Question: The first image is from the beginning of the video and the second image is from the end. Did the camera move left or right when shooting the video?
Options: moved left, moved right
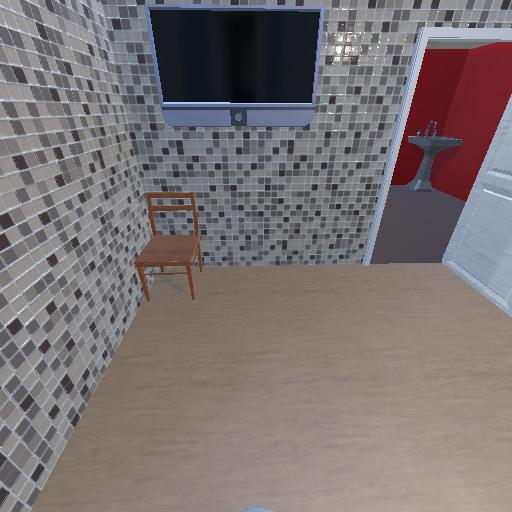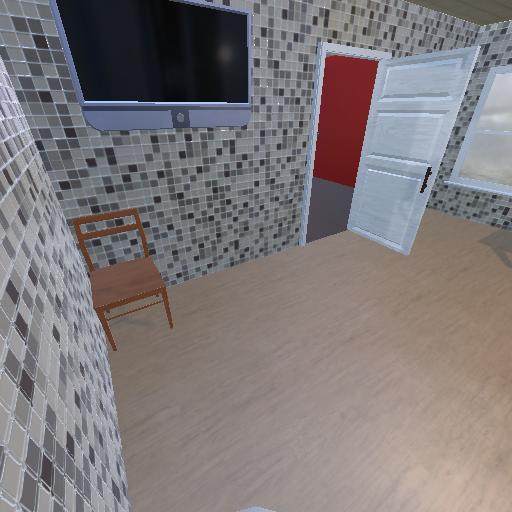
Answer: moved left